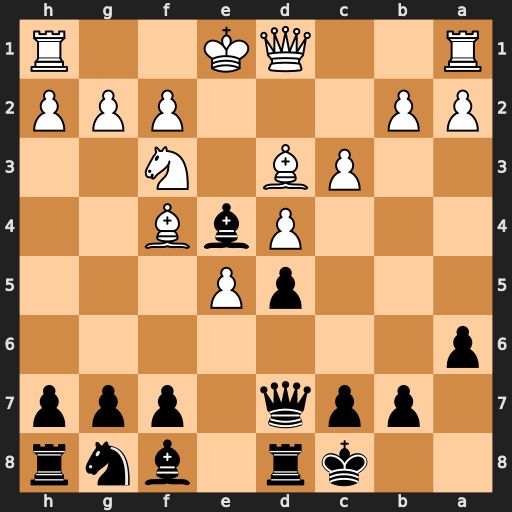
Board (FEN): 2kr1bnr/1ppq1ppp/p7/3pP3/3PbB2/2PB1N2/PP3PPP/R2QK2R
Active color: b
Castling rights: KQ
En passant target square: -
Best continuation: Qf5 Bxe4 dxe4 Nd2 Qxf4